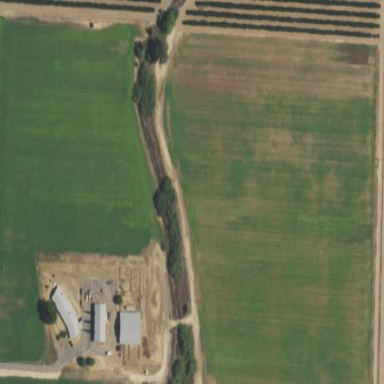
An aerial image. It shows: Orchard with field cropland.